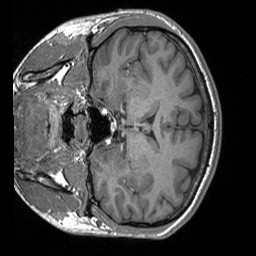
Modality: T1w
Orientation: coronal
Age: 25
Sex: male
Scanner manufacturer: siemens
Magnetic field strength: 3 T
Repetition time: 1.56 s
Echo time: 0.00207 s